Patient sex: M
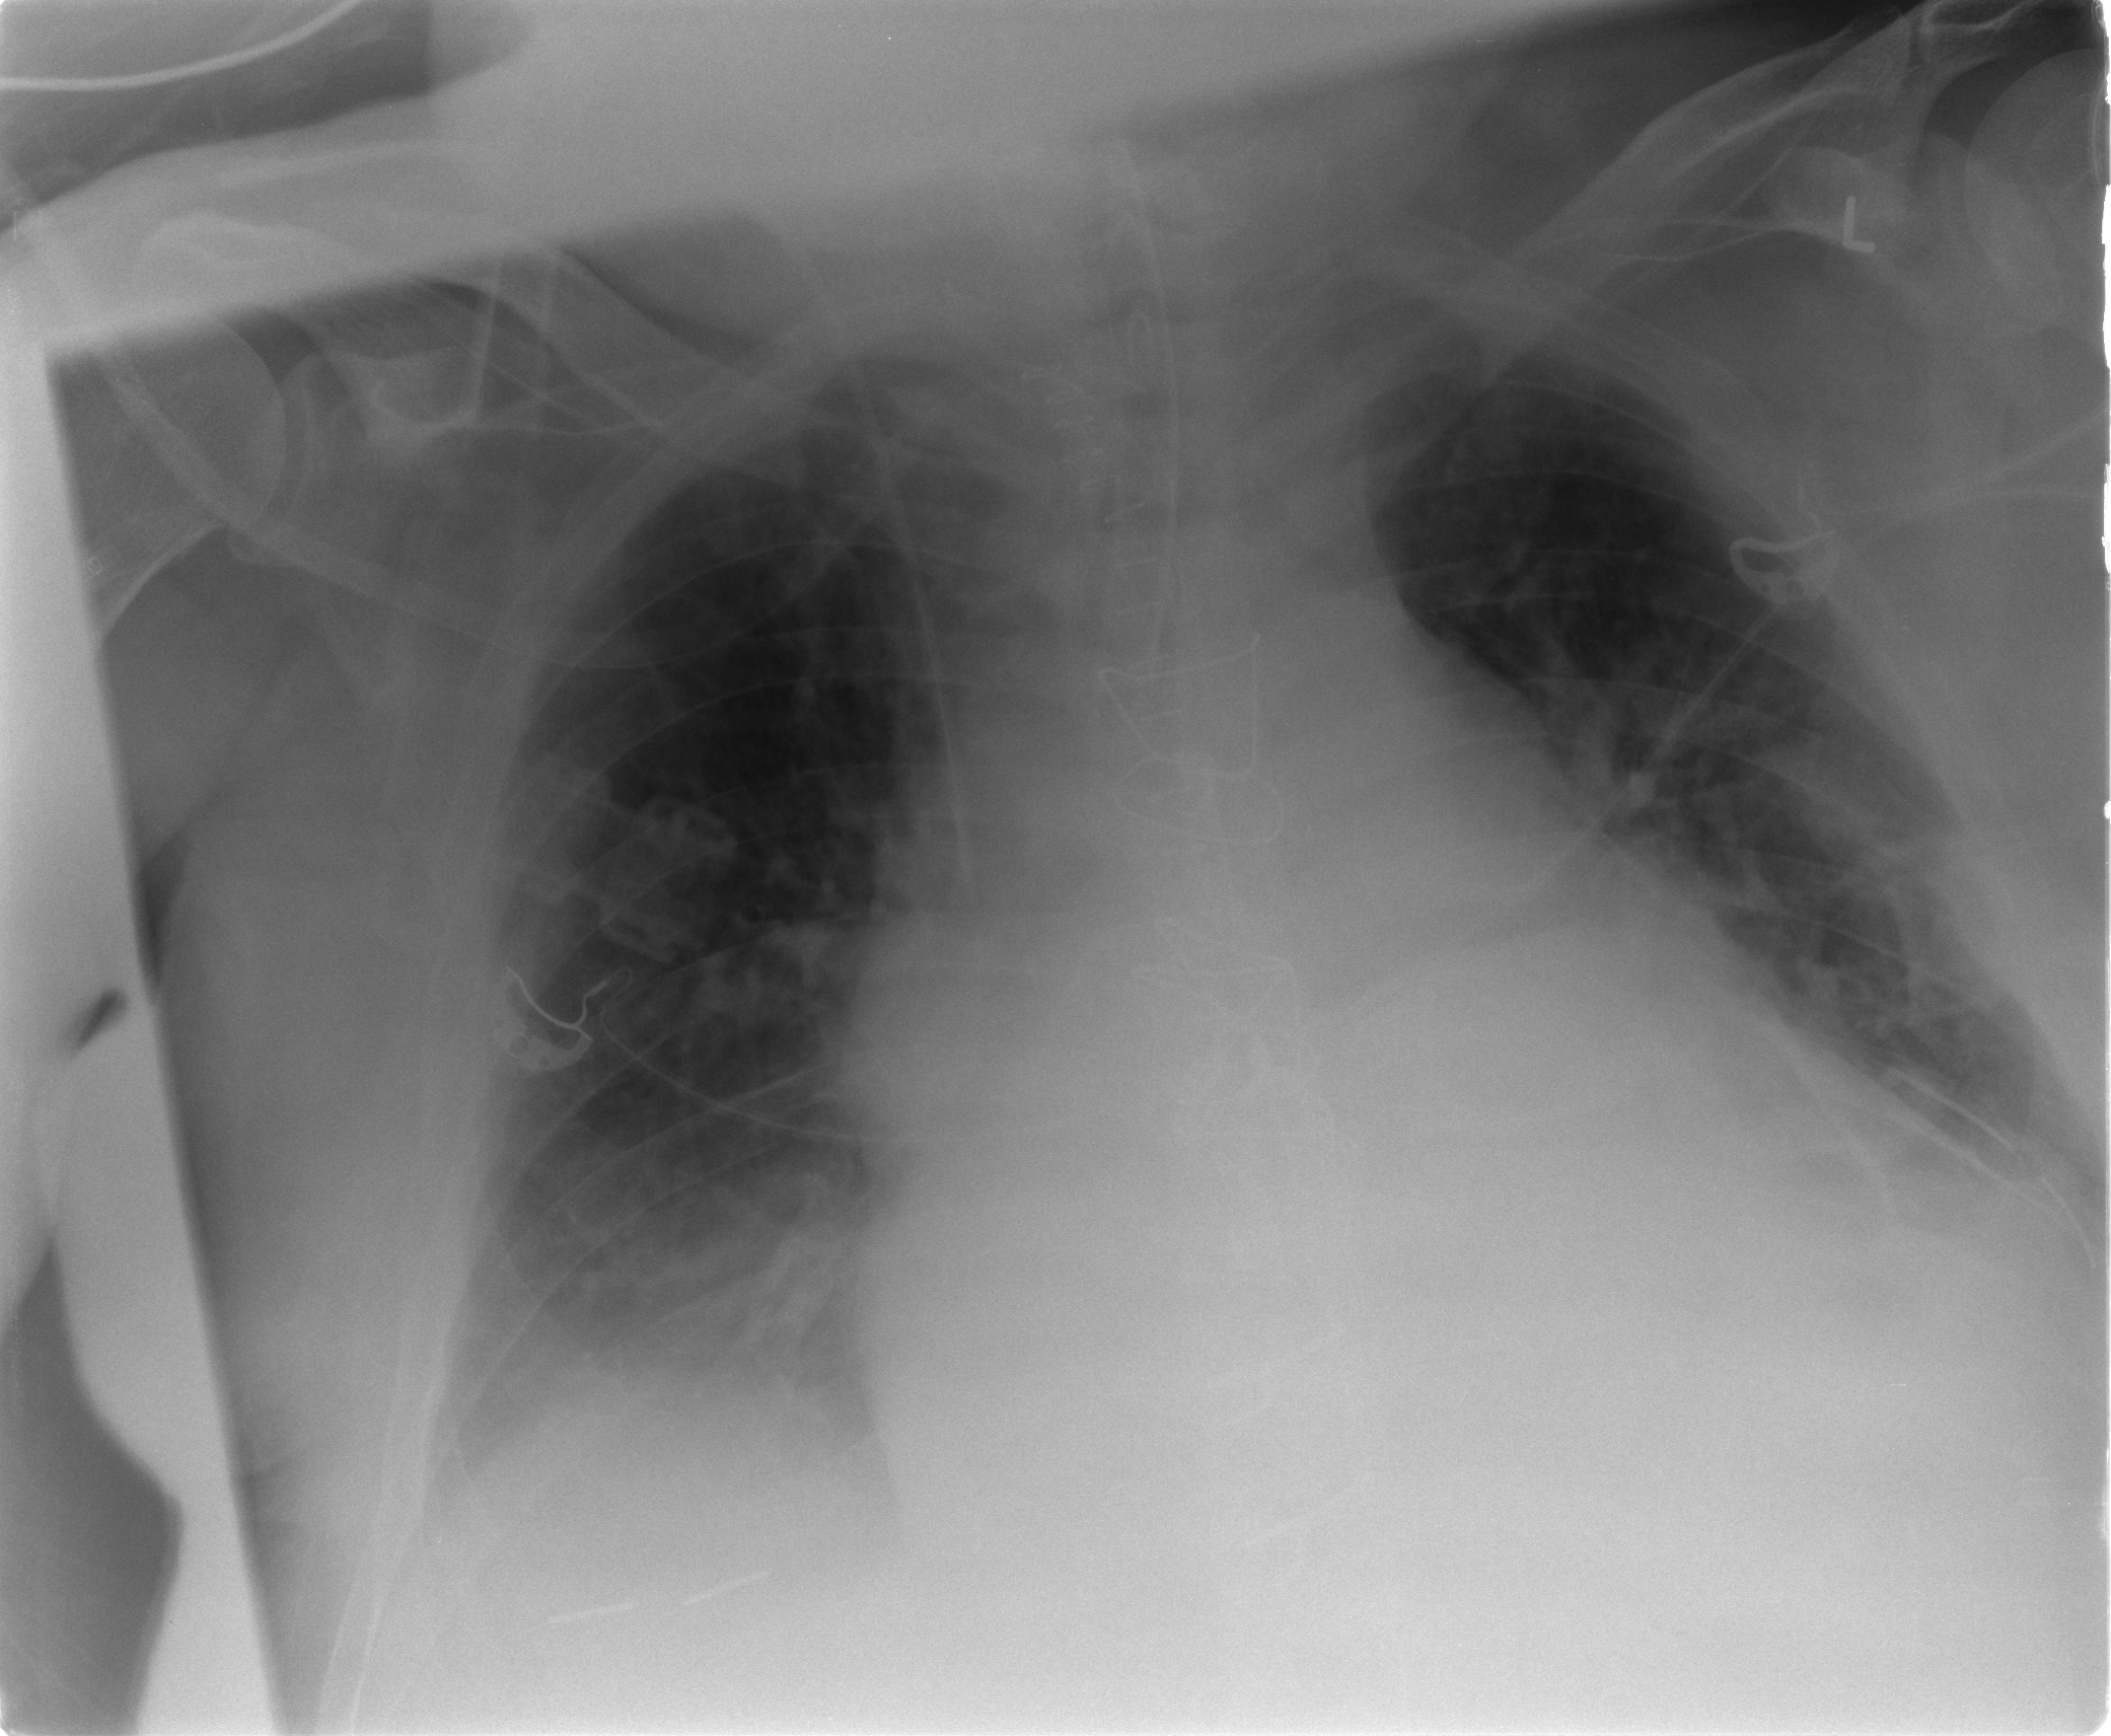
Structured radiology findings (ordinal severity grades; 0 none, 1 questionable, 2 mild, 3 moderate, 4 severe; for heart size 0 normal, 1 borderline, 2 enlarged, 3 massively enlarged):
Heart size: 2
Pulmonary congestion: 0
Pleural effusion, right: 2
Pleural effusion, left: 0
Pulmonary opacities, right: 0
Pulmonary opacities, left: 0
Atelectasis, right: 2
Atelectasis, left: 2